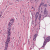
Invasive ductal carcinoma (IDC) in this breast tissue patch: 1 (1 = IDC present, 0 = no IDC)